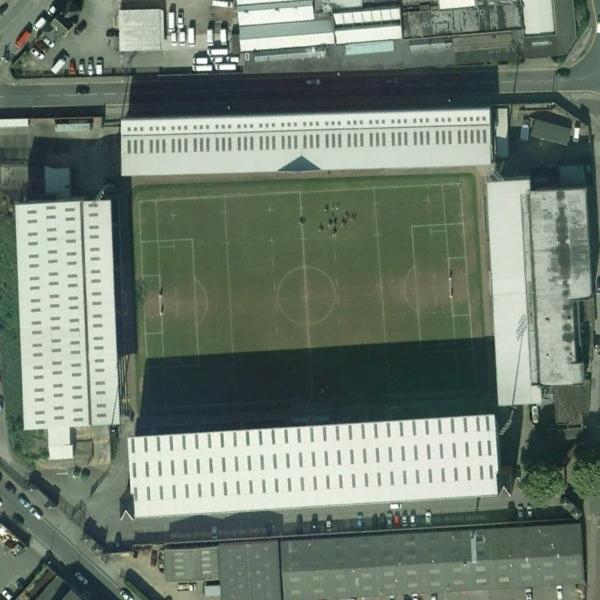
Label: Stadium